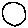
Label: circle